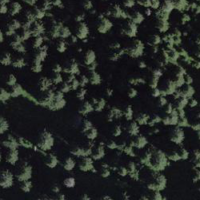
EUNIS habitat code: 43
Species observed at this site:
Achillea macrophylla